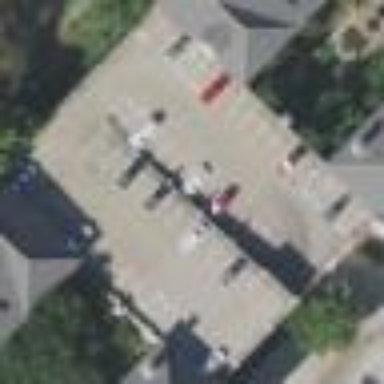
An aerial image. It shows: Parking area with parking building nearby.